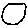
Label: circle